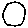
Label: circle